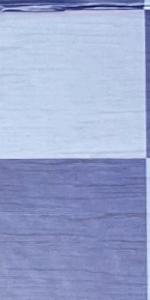
Label: Empty